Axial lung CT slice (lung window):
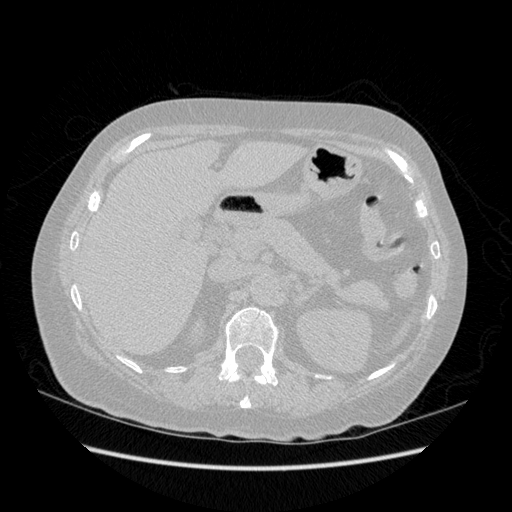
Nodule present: no